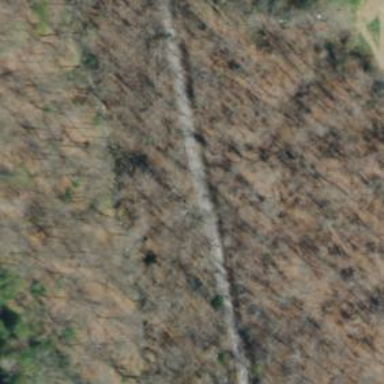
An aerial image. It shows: Unclassified road.